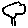
Label: tree